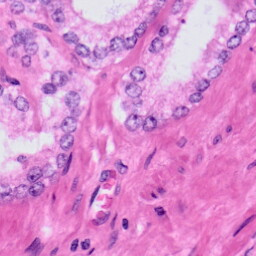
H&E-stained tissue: Prostate